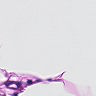
Metastatic tissue present: no